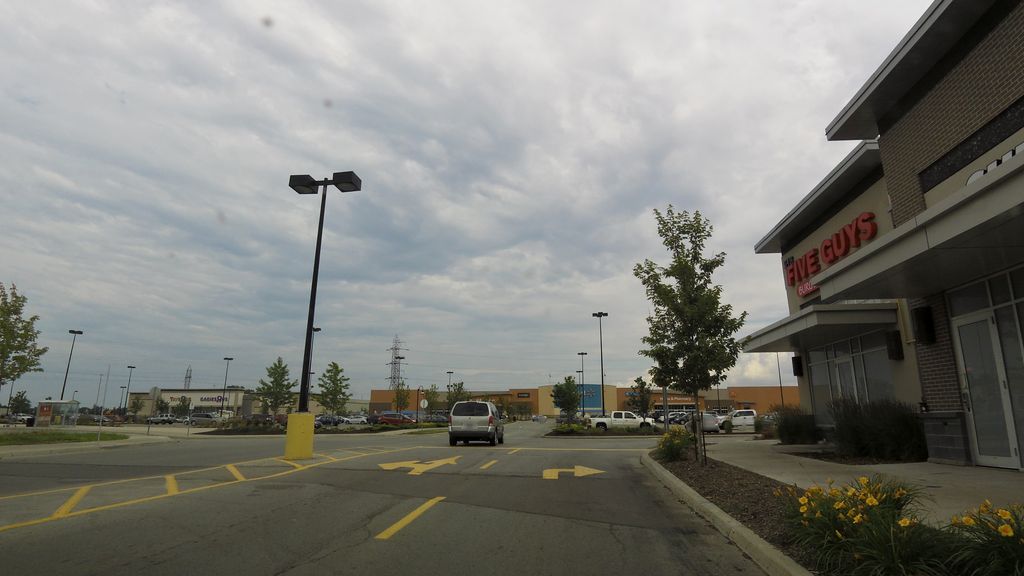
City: hamilton